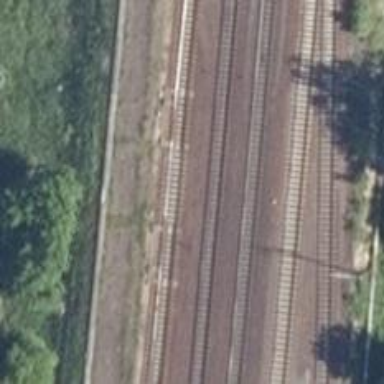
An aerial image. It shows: Railway switch with turnout to the right.